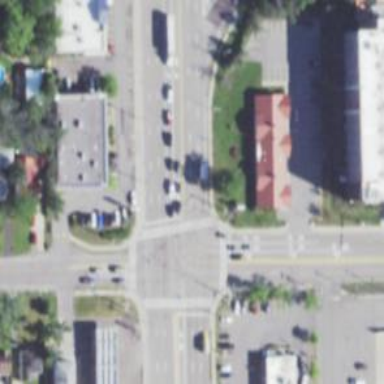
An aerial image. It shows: Primary highway with separate asphalt sidewalks.